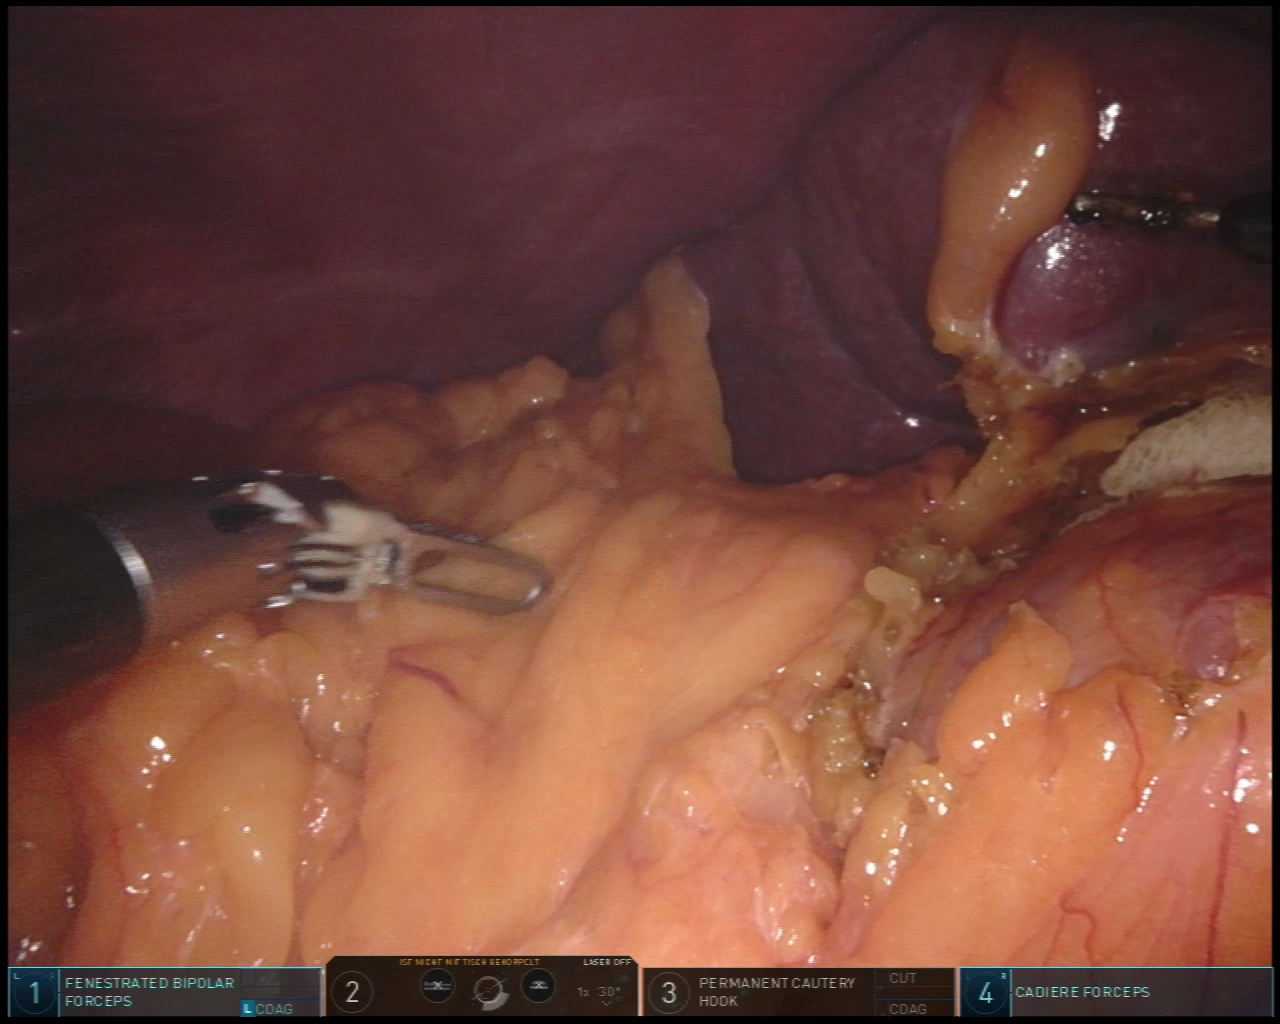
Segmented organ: spleen
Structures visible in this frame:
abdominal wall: yes
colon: yes
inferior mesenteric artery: no
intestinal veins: no
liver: no
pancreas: no
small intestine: no
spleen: yes
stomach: no
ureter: no
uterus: no
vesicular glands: no